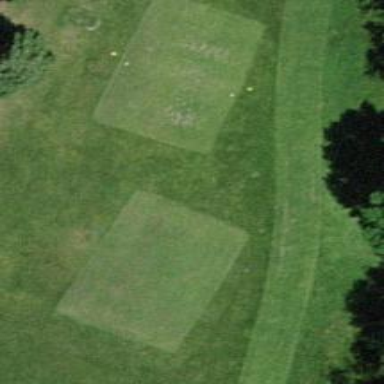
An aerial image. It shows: Golf tee on grass surface.